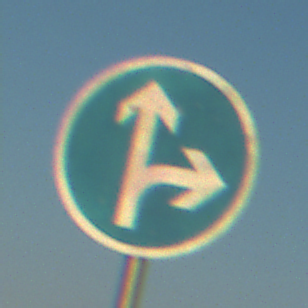
Verkehrszeichen: VorgeschriebeneFahrtrichtungGeradeausOderRechts
Umgebung: Outdoor, Beach
Tageszeit: SunriseSunset
Wetter: Clear
Licht: Natural
Jahreszeit: NotSpecified
Kontrast: HighContrast